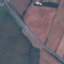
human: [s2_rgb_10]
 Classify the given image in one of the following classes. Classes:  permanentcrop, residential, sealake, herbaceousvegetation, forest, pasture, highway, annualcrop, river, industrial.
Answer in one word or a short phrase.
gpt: Highway